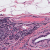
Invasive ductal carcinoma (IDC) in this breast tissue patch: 0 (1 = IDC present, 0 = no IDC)